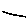
Label: line